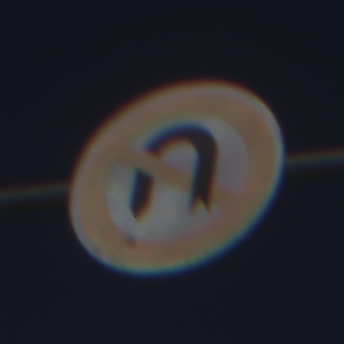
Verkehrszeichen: VerbotWenden
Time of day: Midday
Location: Outdoor (Nature)
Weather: Clear
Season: NotSpecified
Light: Natural